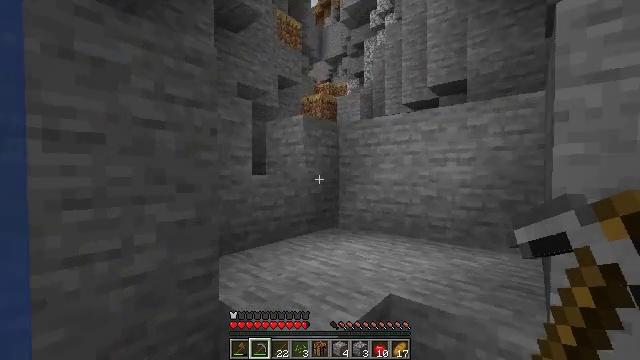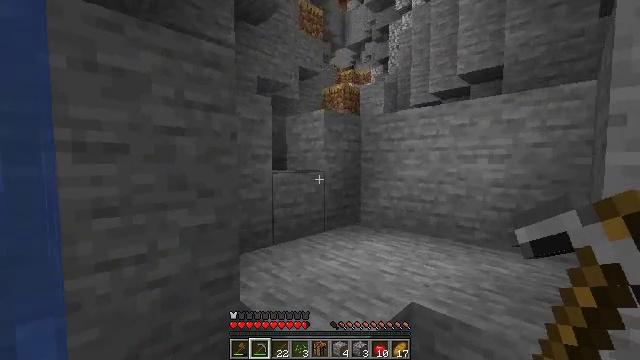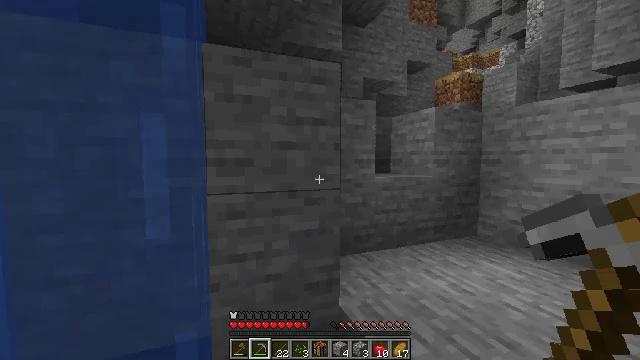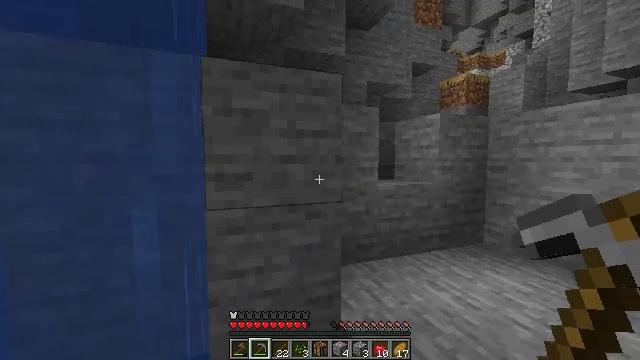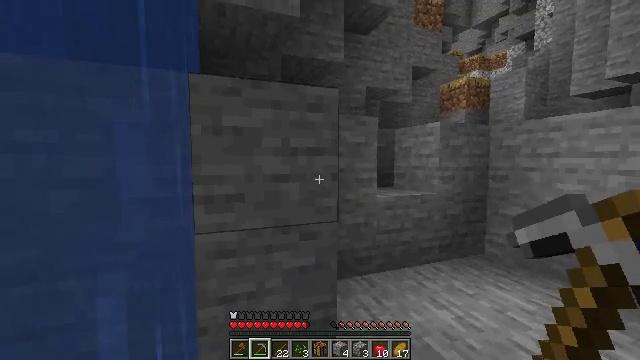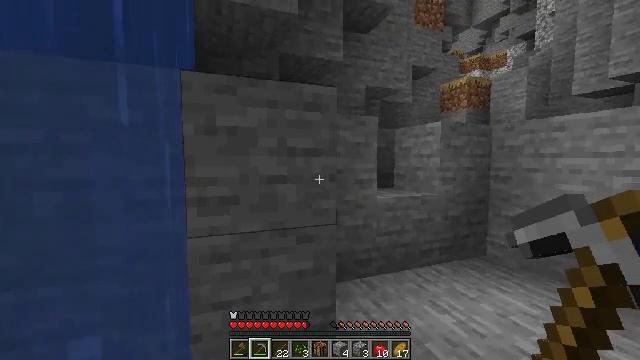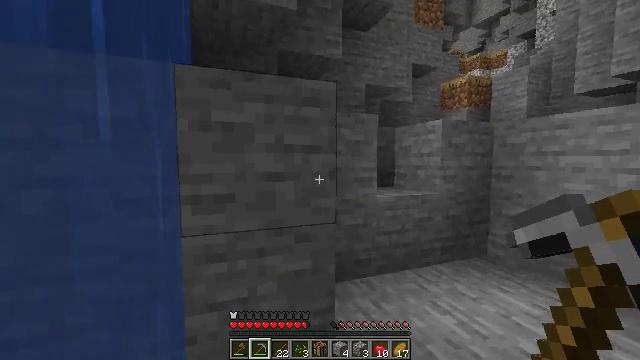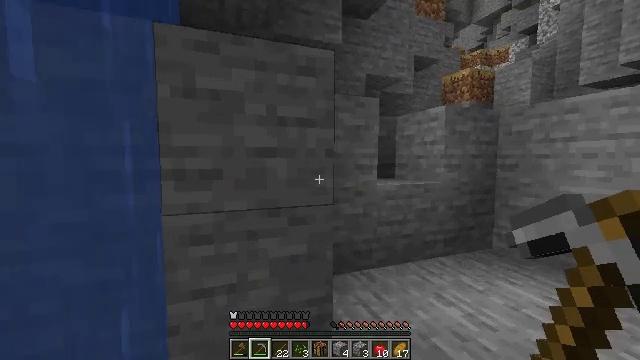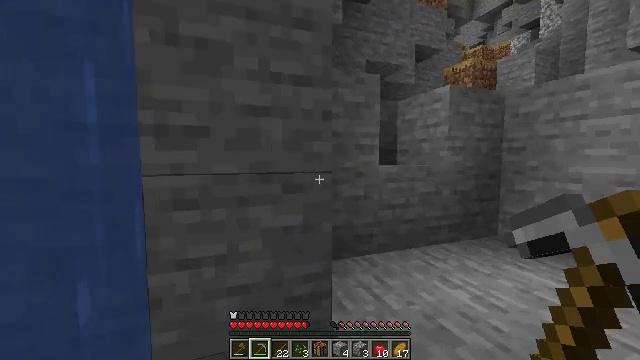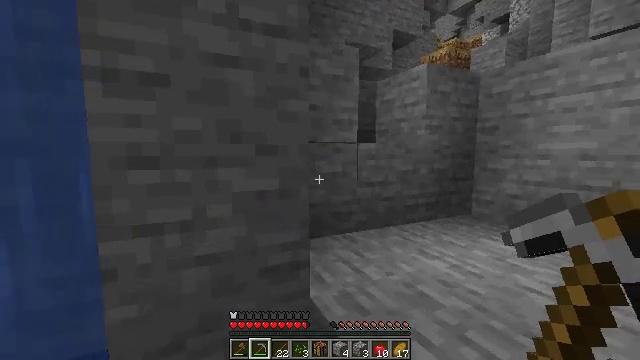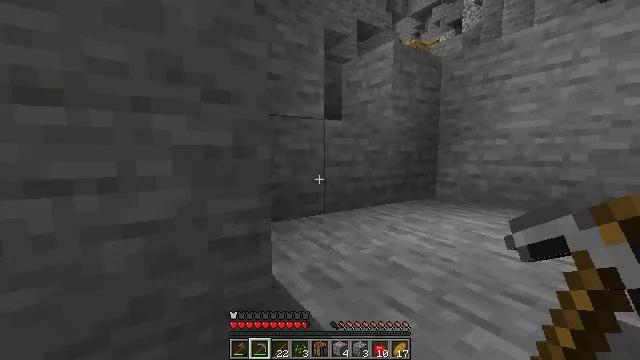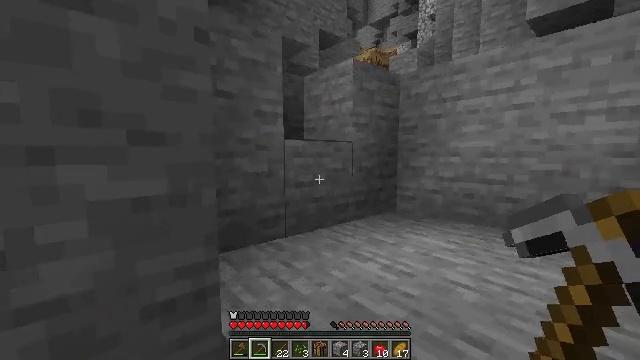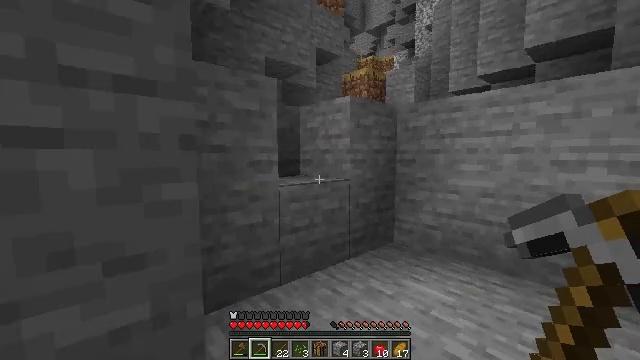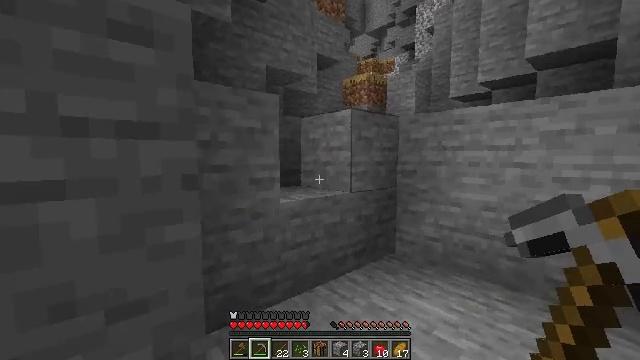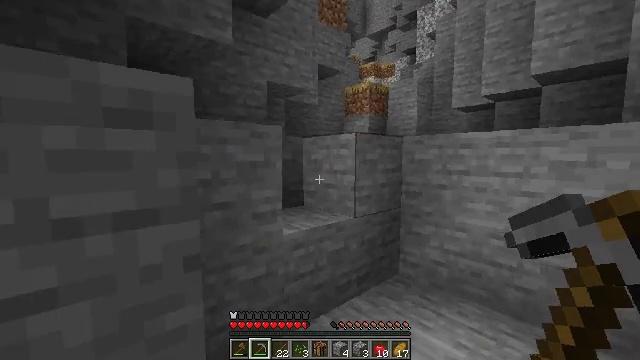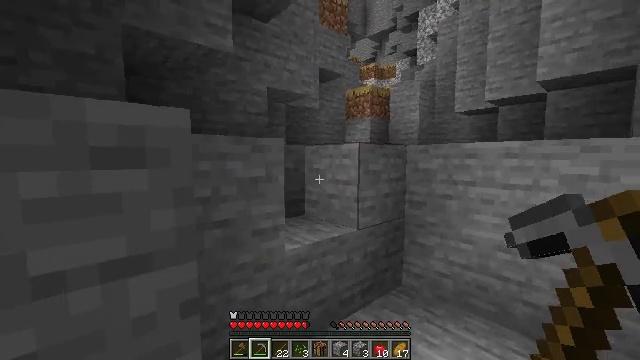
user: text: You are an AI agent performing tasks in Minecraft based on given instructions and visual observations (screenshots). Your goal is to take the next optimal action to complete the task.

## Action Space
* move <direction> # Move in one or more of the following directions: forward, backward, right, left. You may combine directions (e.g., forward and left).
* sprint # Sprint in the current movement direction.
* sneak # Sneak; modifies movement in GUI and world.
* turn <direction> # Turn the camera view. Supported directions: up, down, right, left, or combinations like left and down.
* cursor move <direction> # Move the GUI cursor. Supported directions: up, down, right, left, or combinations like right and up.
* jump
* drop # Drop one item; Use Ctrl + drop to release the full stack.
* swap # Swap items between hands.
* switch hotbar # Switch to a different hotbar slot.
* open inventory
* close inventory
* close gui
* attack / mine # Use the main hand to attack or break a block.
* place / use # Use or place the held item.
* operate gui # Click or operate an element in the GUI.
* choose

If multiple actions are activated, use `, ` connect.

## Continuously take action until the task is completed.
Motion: motion action
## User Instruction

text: Remove the grass path from the ground.
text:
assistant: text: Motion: move forward, turn left and down, jump
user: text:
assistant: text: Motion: move forward, turn left, jump
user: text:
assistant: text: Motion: move forward
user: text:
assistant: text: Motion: move forward
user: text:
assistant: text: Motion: move forward
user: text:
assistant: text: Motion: move forward
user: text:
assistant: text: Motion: move forward
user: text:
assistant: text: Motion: move forward
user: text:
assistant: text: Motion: move forward and move right, turn right and down
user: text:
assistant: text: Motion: move forward and move right, turn right, jump
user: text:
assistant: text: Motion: move forward and move right, turn right, jump
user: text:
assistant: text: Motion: move forward and move right, jump
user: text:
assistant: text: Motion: move forward, jump
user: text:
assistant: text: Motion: move forward, jump
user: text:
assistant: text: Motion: move forward, jump
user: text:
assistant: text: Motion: move forward, jump
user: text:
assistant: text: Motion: move forward, jump
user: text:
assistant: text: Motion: move forward, jump
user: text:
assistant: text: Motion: move forward
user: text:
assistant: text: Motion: move forward and move right, turn left
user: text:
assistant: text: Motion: move forward and move right, turn left and up
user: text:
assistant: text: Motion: move forward and move right, turn left and up
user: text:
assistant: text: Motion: move forward, turn left
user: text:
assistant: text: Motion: move forward, turn left
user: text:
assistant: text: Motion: move forward, turn left
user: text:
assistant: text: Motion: move forward, turn left, jump
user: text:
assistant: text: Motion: move forward, jump
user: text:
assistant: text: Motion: move forward, jump
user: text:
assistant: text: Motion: move forward, jump
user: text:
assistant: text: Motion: move forward, jump